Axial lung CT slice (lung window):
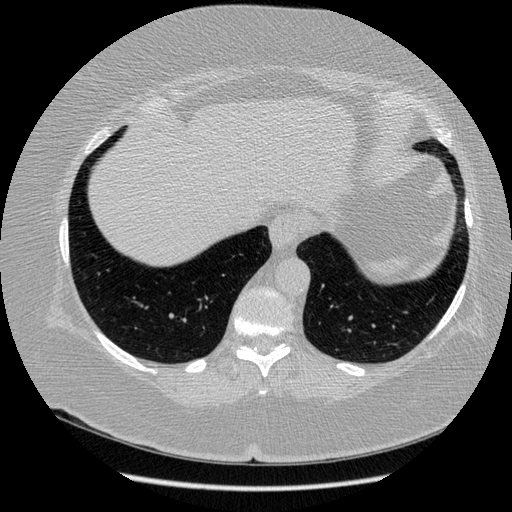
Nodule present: no